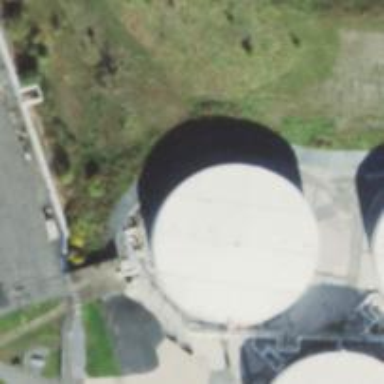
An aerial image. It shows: Storage tank that is man-made.